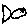
Label: fish